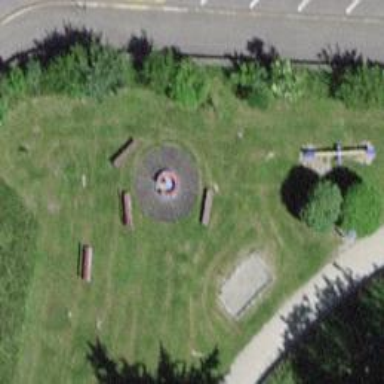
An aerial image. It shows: Playground area for leisure land.